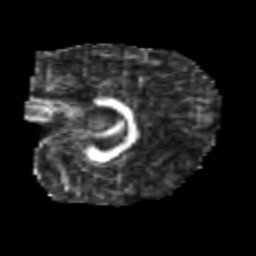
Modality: FA
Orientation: sagittal
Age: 6
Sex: male
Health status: healthy